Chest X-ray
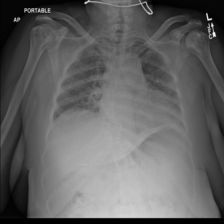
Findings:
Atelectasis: negative
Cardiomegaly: negative
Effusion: negative
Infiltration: negative
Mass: negative
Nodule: negative
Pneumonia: negative
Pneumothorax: negative
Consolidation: negative
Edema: negative
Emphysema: negative
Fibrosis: negative
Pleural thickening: negative
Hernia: negative